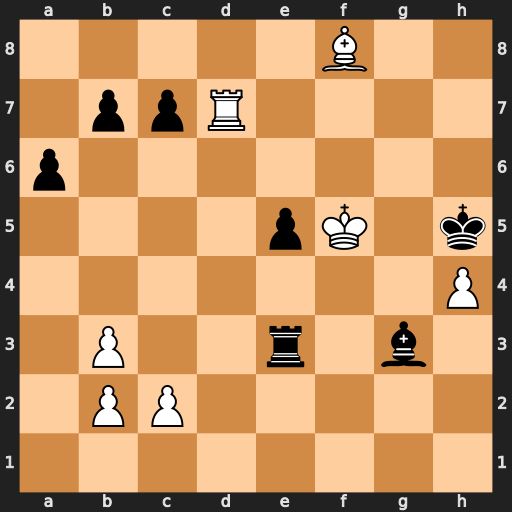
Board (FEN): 5B2/1ppR4/p7/4pK1k/7P/1P2r1b1/1PP5/8
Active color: w
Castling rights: -
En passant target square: -
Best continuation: Rh7#